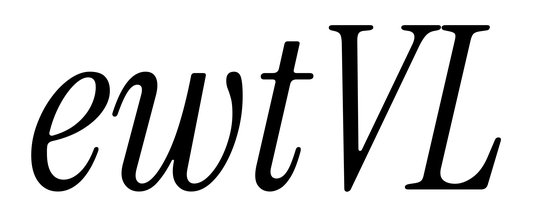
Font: InstrumentSerif-Italic